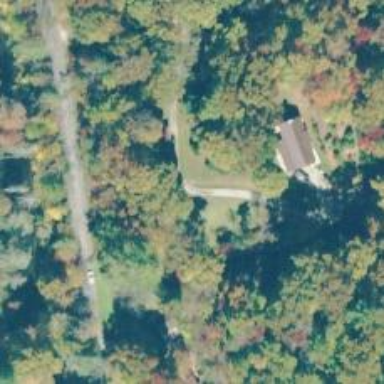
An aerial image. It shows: Driveway.